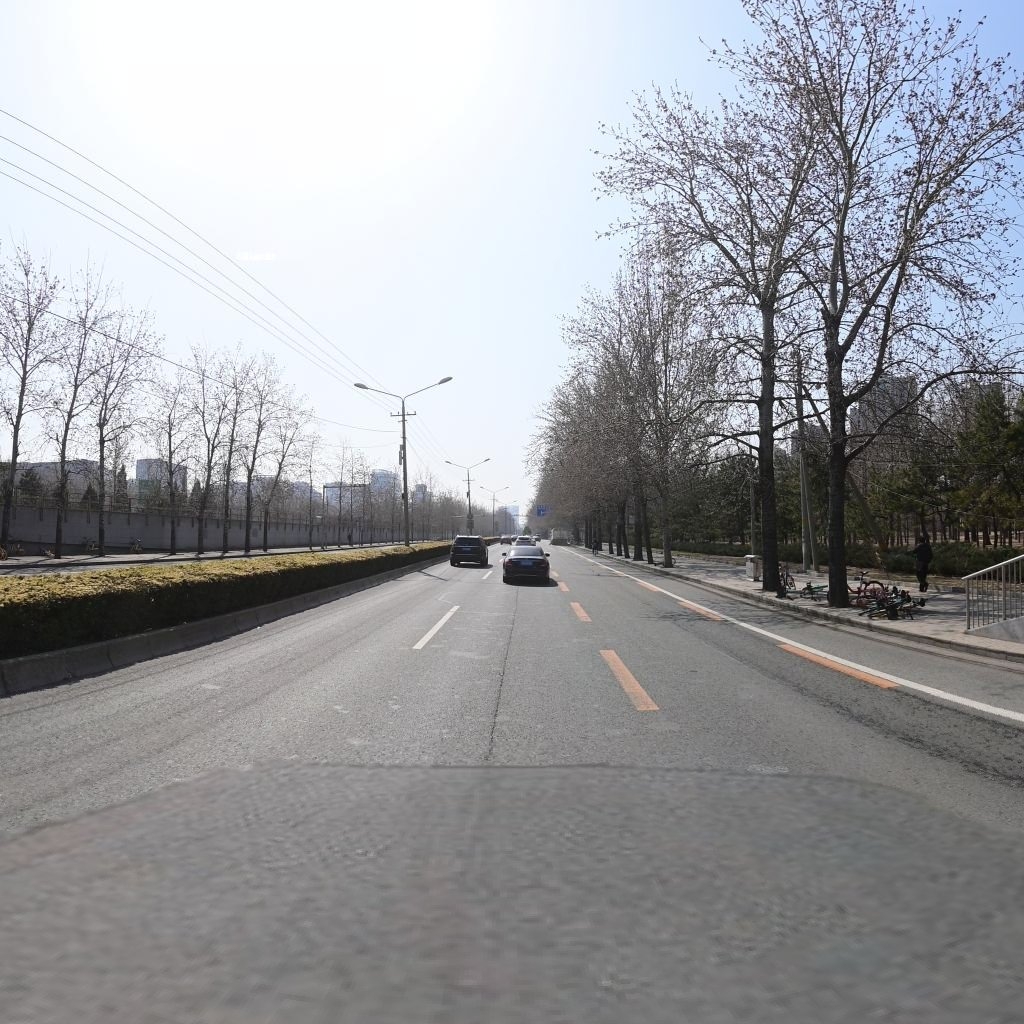
Region: Chaoyang
Road damage annotations: longitudinal crack